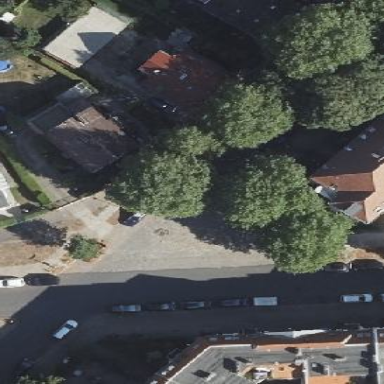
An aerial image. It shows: Cobblestone surface in residential area.